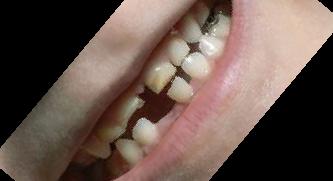
Condition: hypodontia